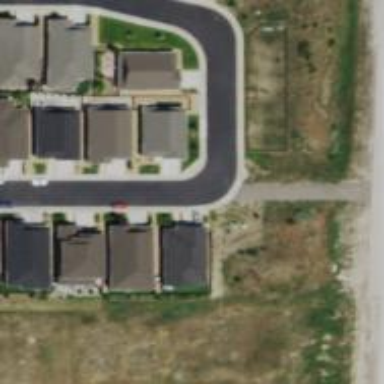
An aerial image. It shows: Driveway.